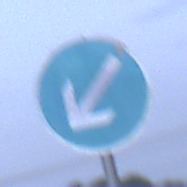
Verkehrszeichen: VorgeschriebeneVorbeifahrtLinks
Umgebung: Outdoor, Suburban
Tageszeit: SunriseSunset
Wetter: PartlyCloudy
Licht: Natural
Jahreszeit: NotSpecified
Kontrast: LowContrast